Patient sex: F
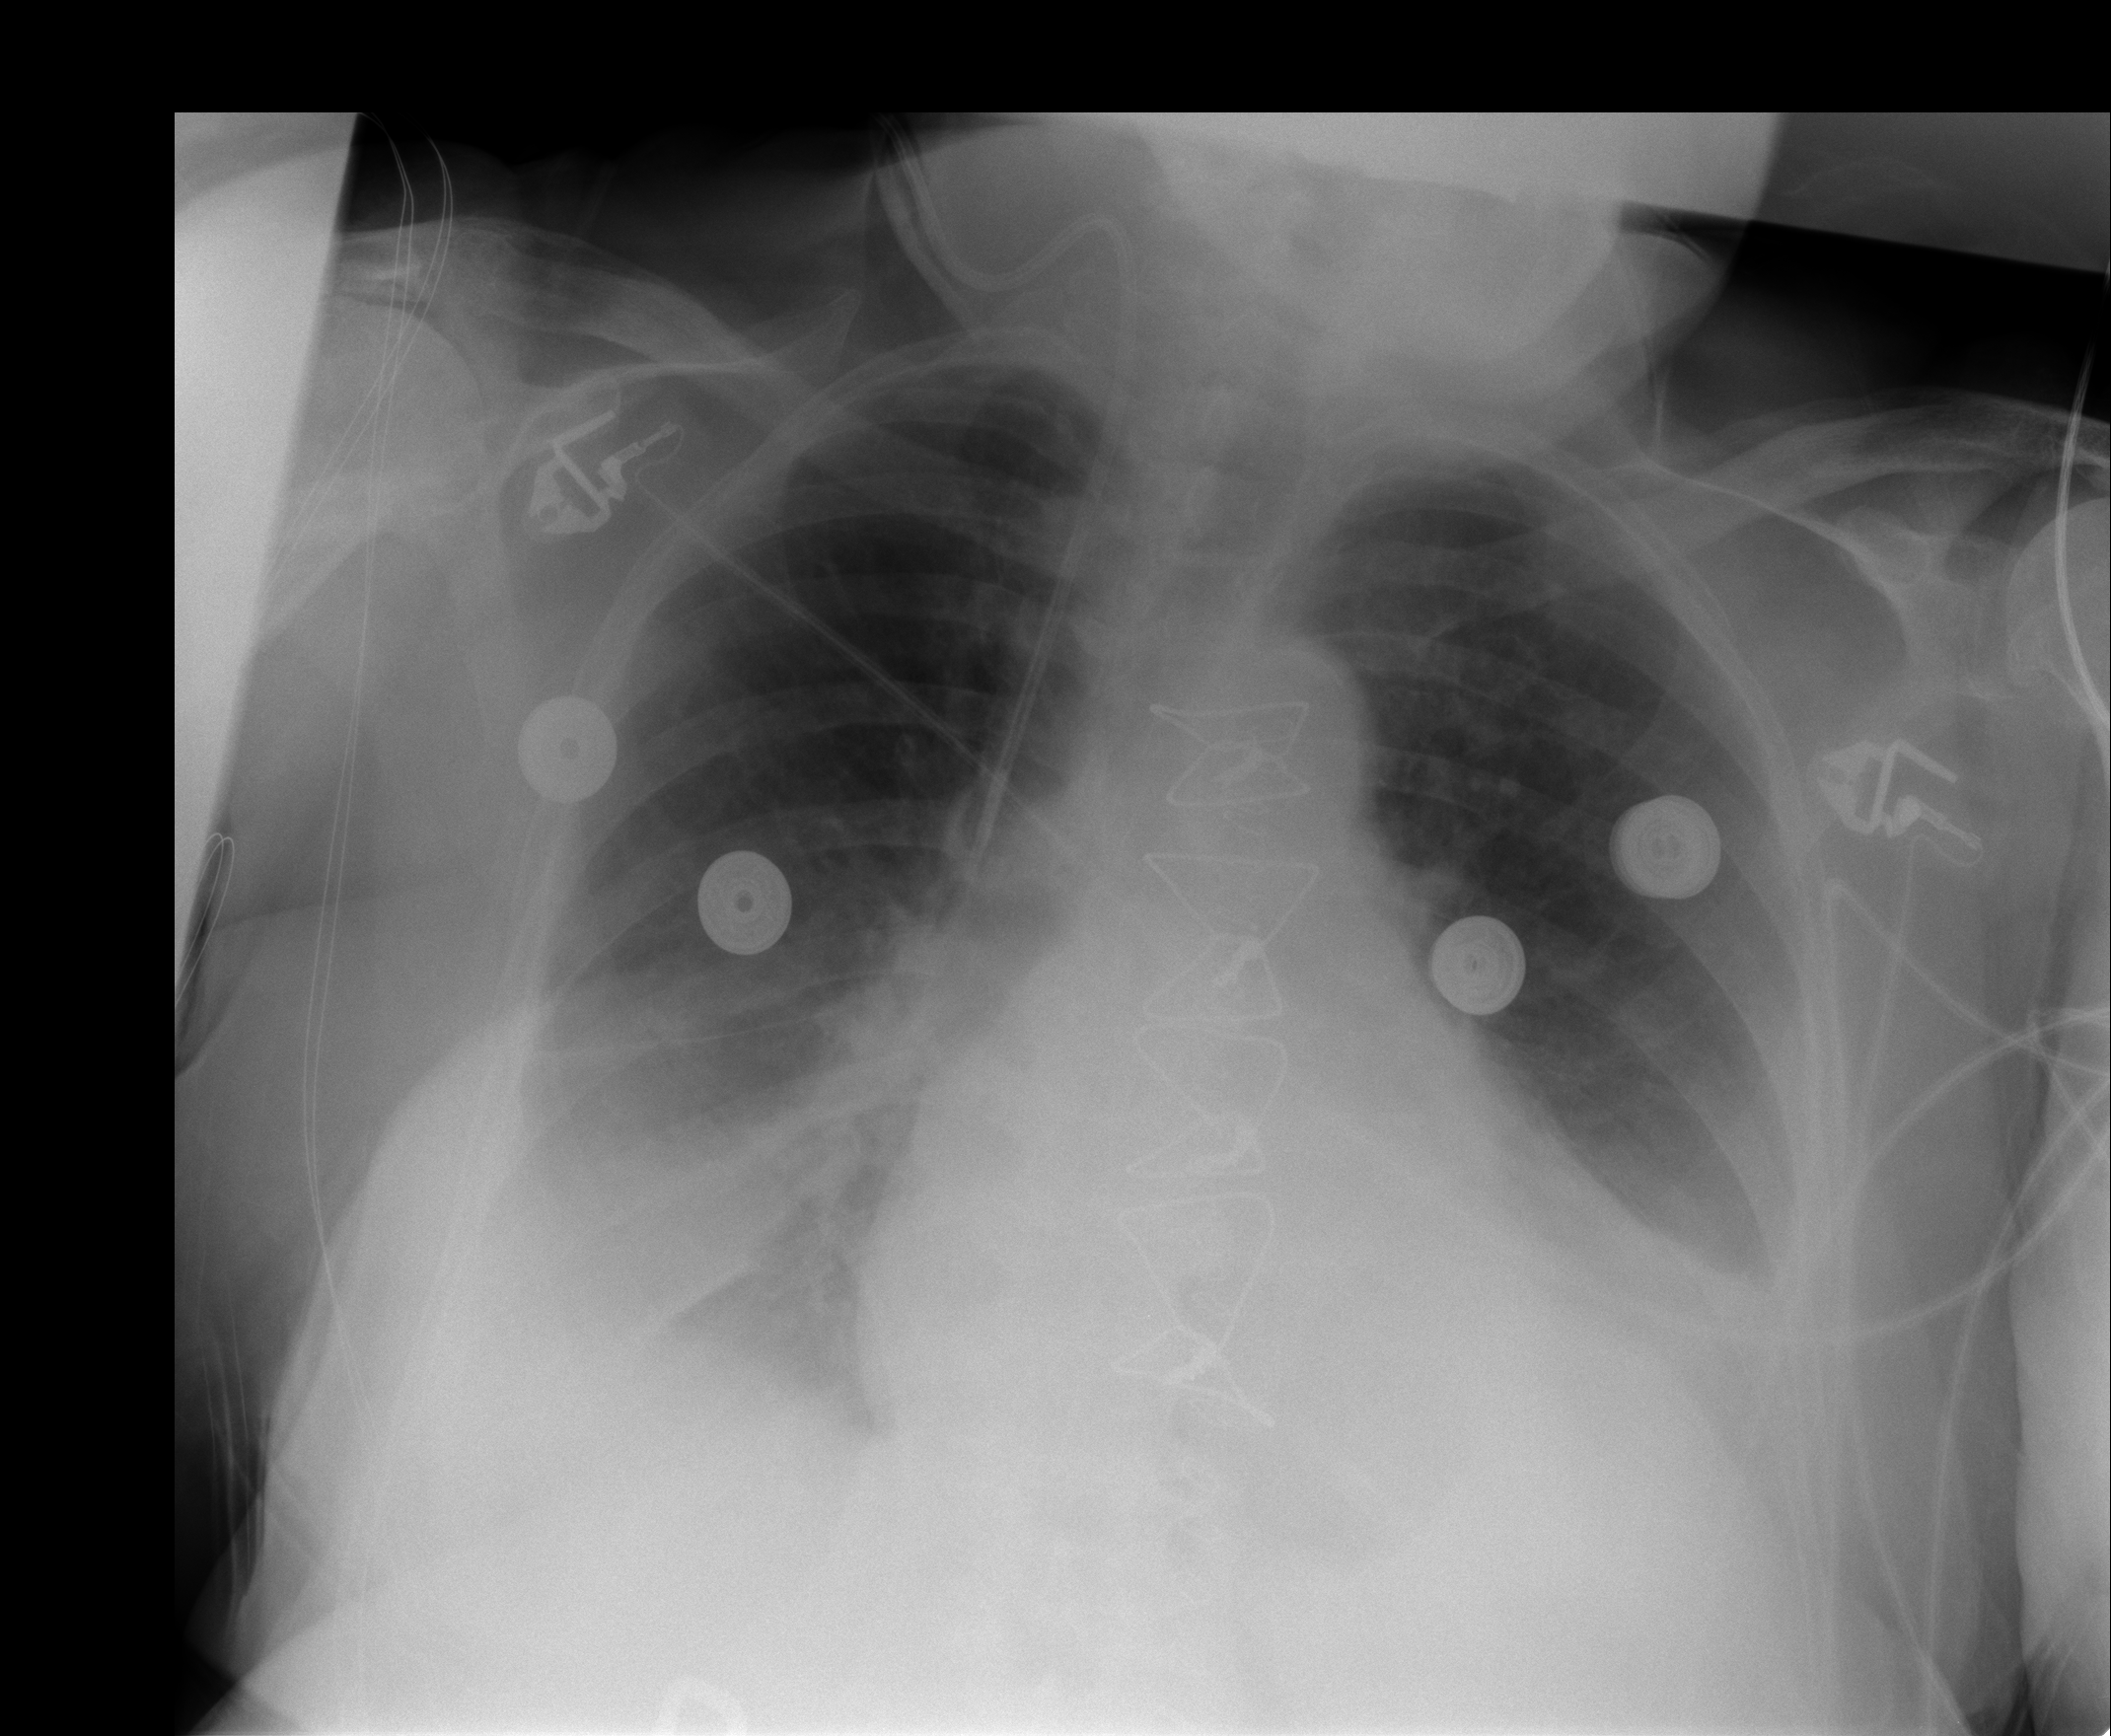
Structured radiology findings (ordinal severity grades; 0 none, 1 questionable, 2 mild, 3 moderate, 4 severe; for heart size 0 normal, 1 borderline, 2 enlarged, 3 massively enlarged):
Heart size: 3
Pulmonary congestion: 0
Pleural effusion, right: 2
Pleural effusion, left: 2
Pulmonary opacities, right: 0
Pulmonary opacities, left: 0
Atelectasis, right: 2
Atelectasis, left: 2